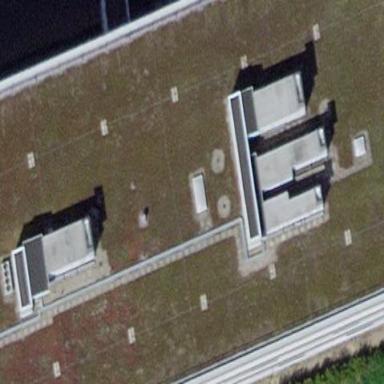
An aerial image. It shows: Office building.